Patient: sex M, age 31
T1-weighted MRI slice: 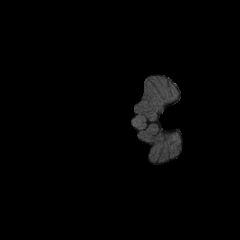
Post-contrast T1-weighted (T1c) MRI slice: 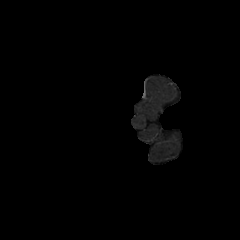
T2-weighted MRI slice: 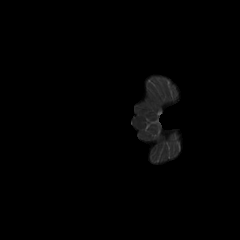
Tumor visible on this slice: no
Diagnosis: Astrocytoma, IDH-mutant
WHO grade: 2